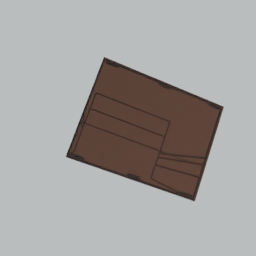
Label: furniture